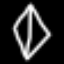
Label: diamond